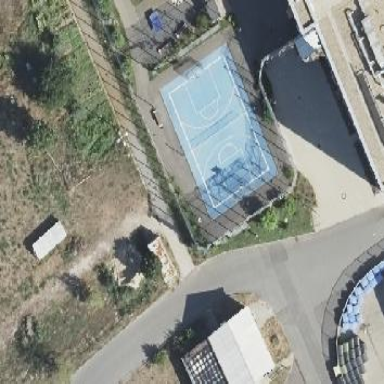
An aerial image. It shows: Basketball court on leisure land pitch.